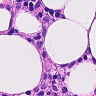
Metastatic tissue present: no